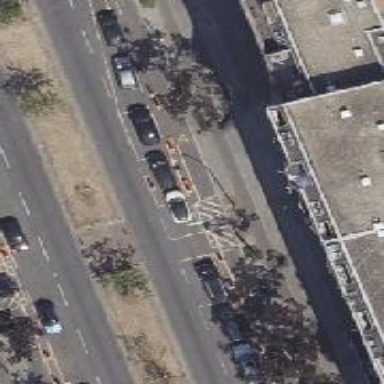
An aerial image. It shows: Traffic island located on footway.